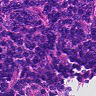
Metastatic tissue present: no